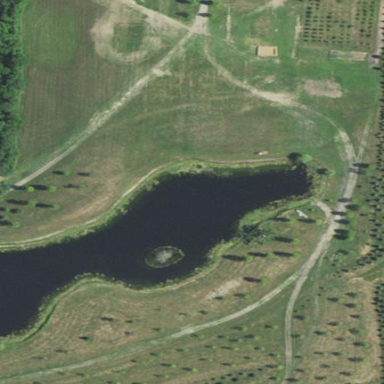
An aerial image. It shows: Pond with natural water.